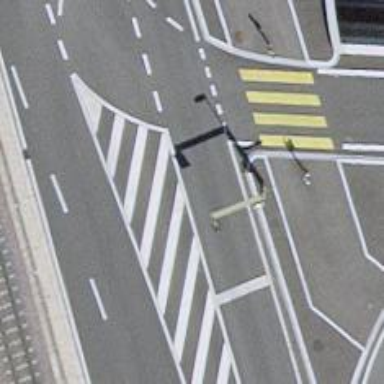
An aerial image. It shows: Road with traffic signals controlling the flow of traffic.